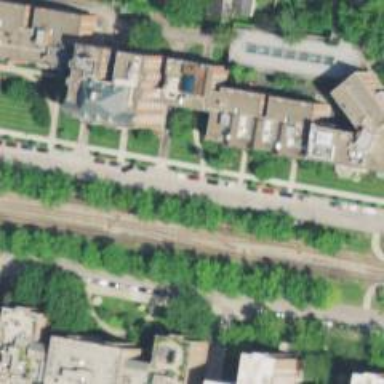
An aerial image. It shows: Light rail siding with electrified contact lines.